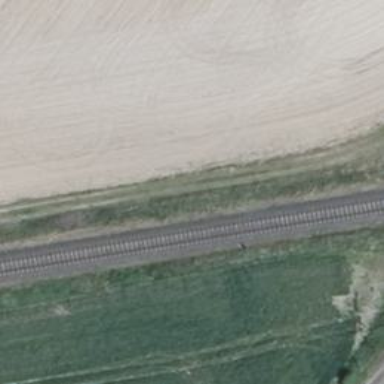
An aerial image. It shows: Railway milestone.